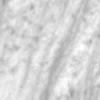
Label: change